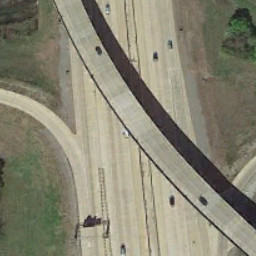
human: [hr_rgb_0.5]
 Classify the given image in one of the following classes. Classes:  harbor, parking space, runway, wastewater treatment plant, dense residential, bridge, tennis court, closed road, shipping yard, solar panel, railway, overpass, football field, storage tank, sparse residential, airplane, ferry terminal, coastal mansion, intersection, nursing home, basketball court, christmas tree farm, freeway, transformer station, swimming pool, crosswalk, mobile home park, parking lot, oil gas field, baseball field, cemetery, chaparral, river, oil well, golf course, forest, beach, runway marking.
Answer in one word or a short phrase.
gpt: overpass